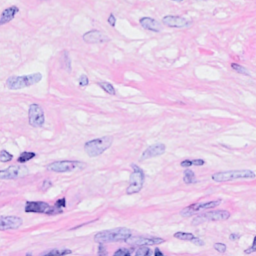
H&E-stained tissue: Breast